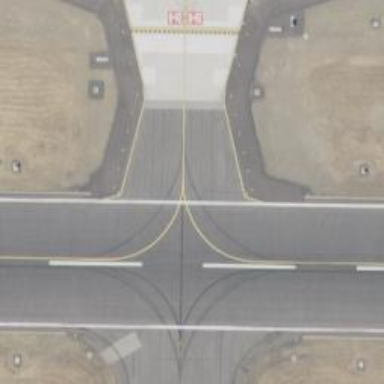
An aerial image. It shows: Image of taxiway at airport.